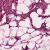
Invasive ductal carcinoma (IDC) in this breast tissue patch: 0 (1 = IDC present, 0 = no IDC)